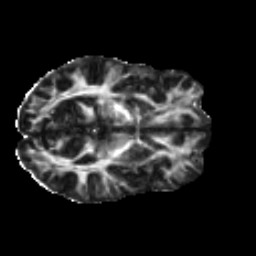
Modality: FA
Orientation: axial
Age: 60
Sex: male
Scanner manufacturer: ge
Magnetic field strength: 3 T
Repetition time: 7.8 s
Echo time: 0.061 s